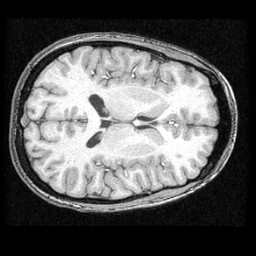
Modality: T1w
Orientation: axial
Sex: female
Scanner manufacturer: ge
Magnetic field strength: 1.5 T
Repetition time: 21 s
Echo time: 0.008 s